Interaction volume radius: 5 \u00c5
Interaction volume height: 25 \u00c5
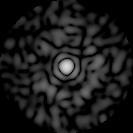
Disorder parameter: 0.7812